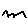
Label: zigzag